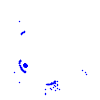
Particle: pion